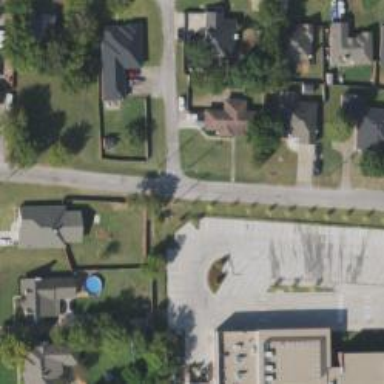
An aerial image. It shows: Residential road.